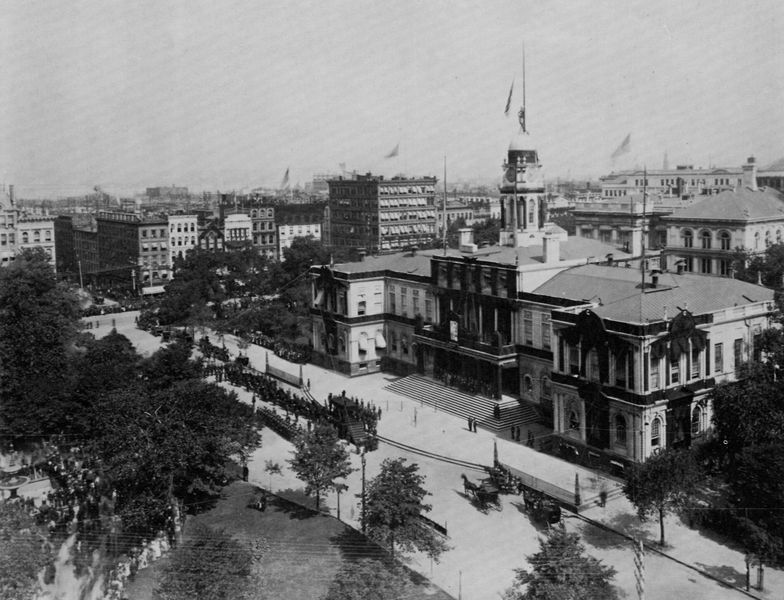
Titel: Grants Beerdigungszug vor dem Rathaus
Künstler: Amerikanischer Photograph
Schlagwörter: baum, bäume, menschen, stadt, fenster, strasse, säulen, gebäude, gras, haus, park, rasen, wiese, häuser, turm, garten, balkon, fassade, fassaden, fahne, dächer, vogelperspektive, treppe, treppen, aufsicht, foto, fotografie, luftaufnahme, photographie, gehsteig, türme, palast, photo, historismus, museum, parade, wien, treppenanlage, vogelsch